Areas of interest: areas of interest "Chongqing Center for Disease Prevention and Control"
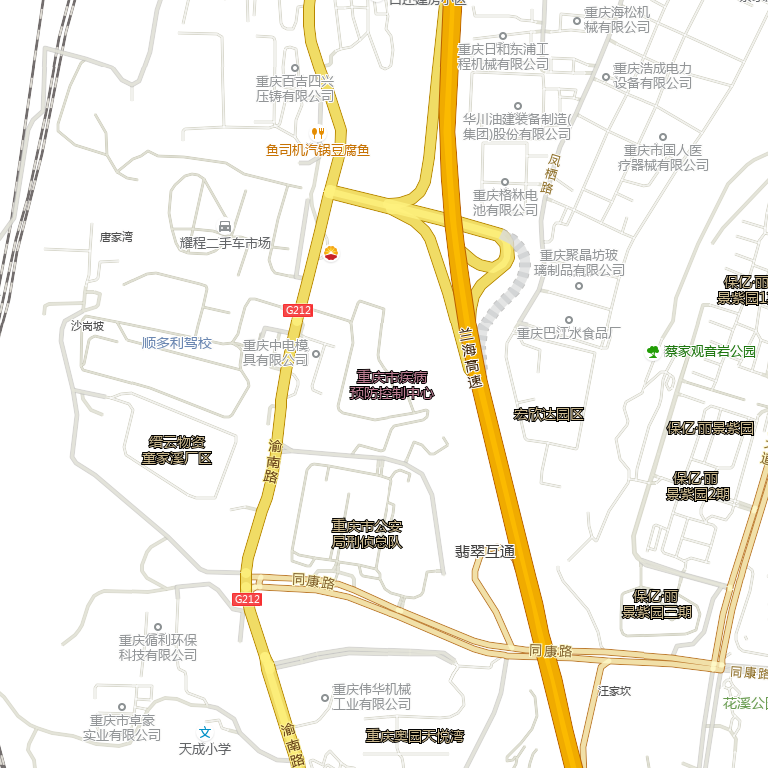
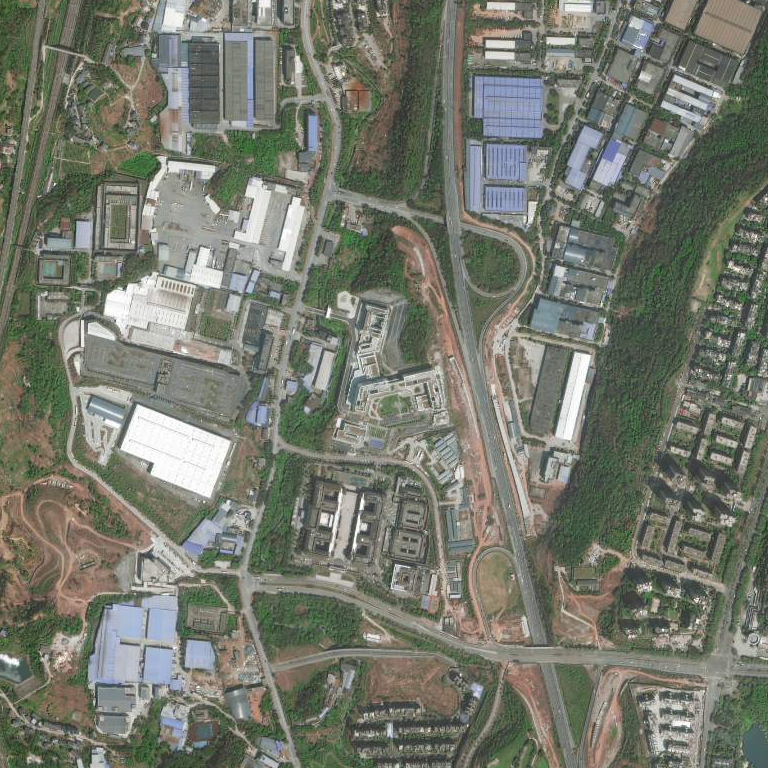